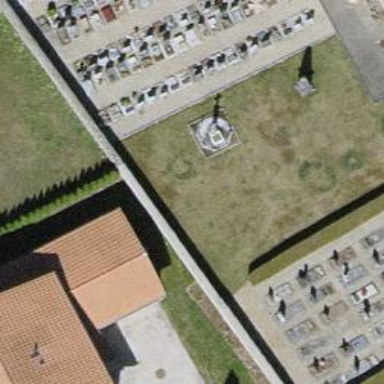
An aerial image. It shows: War memorial in the form of cross. It is historic site commemorating event or individual.